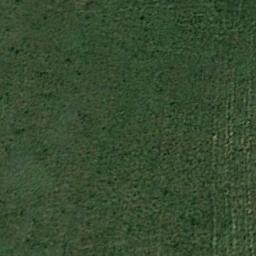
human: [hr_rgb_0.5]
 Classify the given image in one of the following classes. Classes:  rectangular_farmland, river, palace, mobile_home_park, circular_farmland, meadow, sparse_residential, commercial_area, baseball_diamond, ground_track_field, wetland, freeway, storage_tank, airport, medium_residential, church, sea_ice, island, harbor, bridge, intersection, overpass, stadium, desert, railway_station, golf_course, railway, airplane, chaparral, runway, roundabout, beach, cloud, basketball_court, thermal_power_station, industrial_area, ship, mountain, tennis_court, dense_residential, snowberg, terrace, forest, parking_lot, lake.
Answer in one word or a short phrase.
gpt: meadow